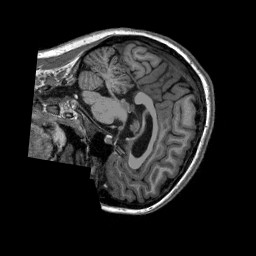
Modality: T1w
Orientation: sagittal
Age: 19
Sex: female
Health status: ill